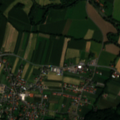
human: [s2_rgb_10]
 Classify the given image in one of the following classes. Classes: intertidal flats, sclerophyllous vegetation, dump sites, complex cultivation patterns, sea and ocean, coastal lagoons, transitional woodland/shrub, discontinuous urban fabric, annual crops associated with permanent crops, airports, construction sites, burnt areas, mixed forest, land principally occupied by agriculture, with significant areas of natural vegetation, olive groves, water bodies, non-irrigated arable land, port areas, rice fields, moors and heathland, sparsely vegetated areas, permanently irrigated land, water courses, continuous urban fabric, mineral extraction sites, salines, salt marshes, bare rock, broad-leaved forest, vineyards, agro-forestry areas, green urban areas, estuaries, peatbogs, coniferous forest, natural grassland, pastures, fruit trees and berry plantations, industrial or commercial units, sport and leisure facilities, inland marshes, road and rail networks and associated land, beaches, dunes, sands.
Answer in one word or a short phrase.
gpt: discontinuous urban fabric, non-irrigated arable land, land principally occupied by agriculture, with significant areas of natural vegetation, broad-leaved forest